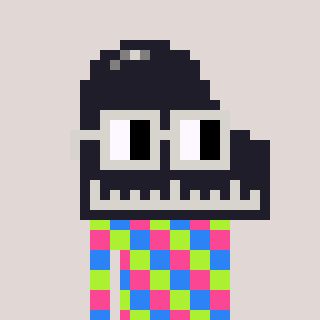
a pixel art character with square light gray glasses, a piano-shaped head and a blue-colored body on a warm background